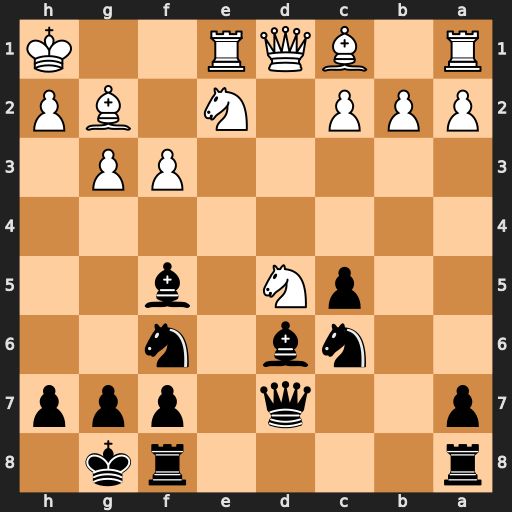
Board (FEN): r4rk1/p2q1ppp/2nb1n2/2pN1b2/8/5PP1/PPP1N1BP/R1BQR2K
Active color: b
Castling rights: -
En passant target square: -
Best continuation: Nxd5 Qxd5 Nb4